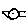
Label: bird